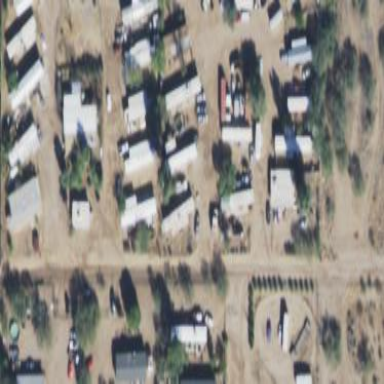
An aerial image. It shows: Residential area designated as trailer park.